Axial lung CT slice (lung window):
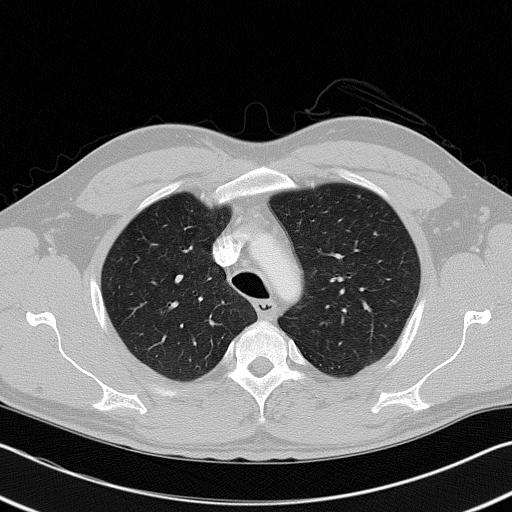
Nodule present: no